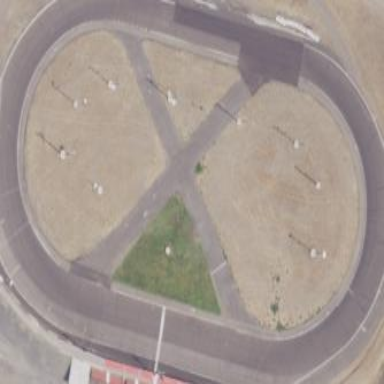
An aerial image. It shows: Motor sport raceway.